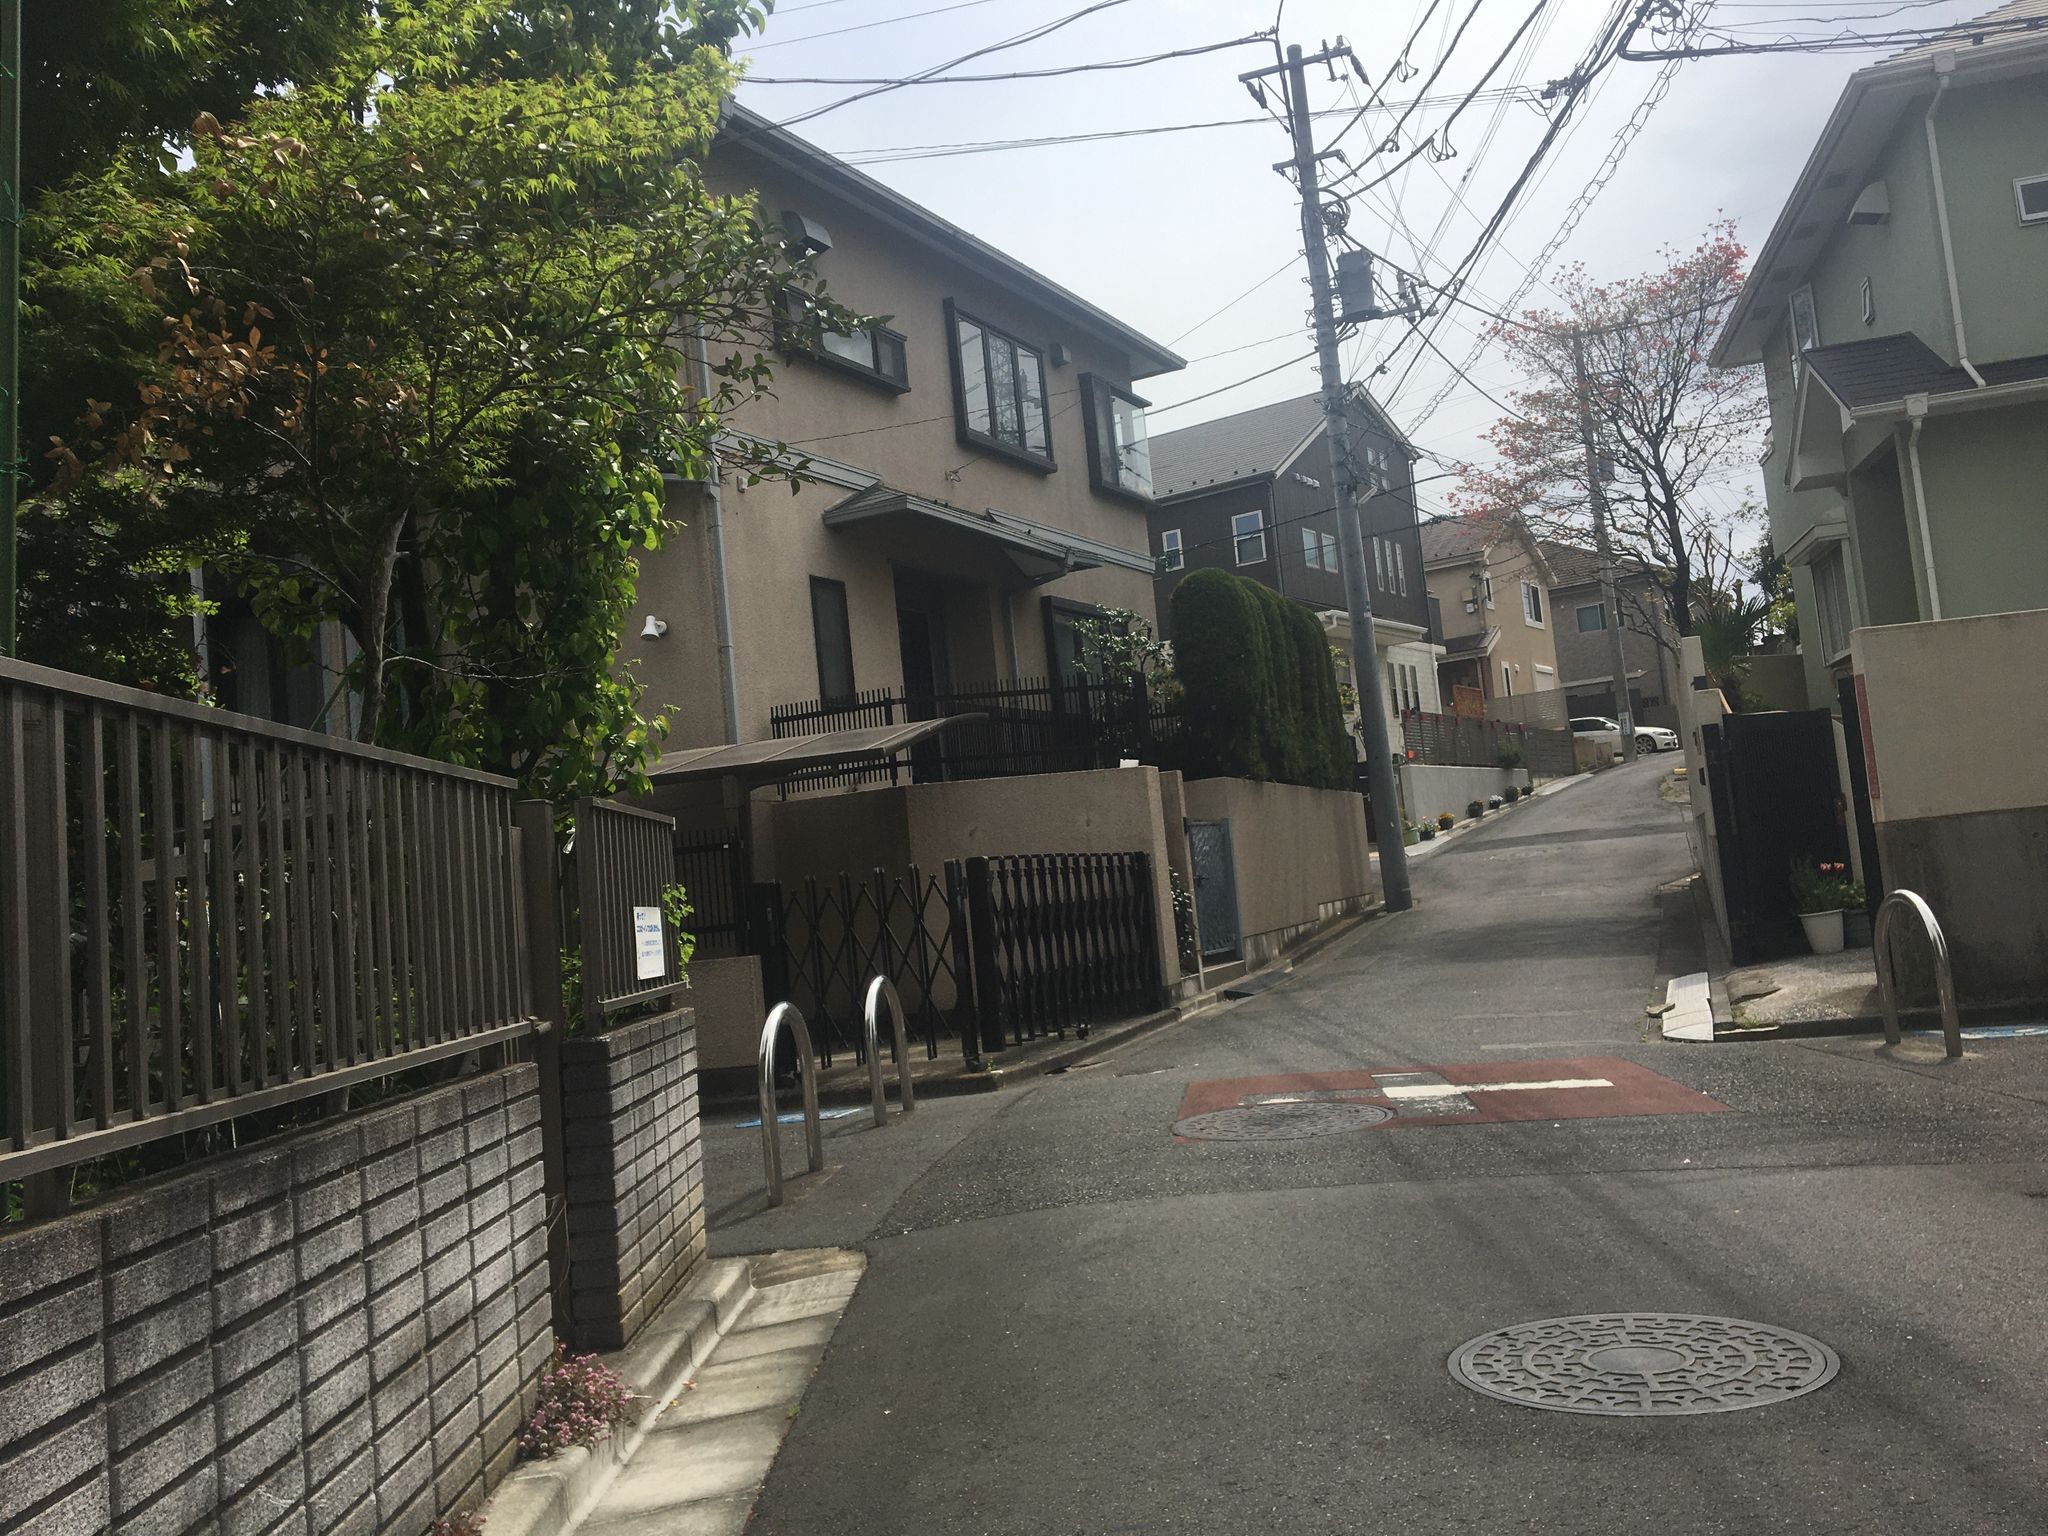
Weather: cloudy
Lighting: day
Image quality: good
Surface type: walking surface
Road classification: unclassified
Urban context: urban centre
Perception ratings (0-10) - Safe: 5.33, Lively: 6.37, Beautiful: 4.53, Boring: 3.68, Depressing: 2.89, Wealthy: 5.12